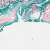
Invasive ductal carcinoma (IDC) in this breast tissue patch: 0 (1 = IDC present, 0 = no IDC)